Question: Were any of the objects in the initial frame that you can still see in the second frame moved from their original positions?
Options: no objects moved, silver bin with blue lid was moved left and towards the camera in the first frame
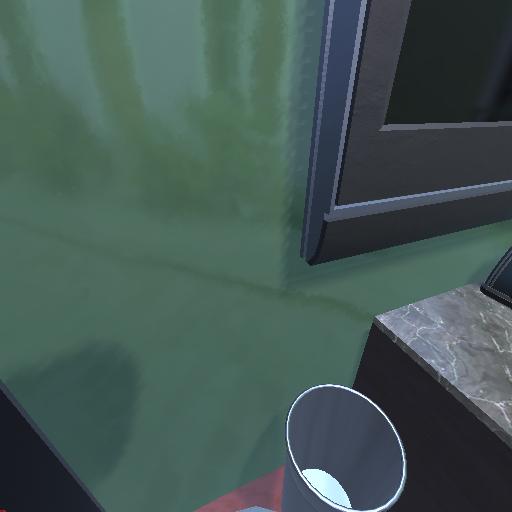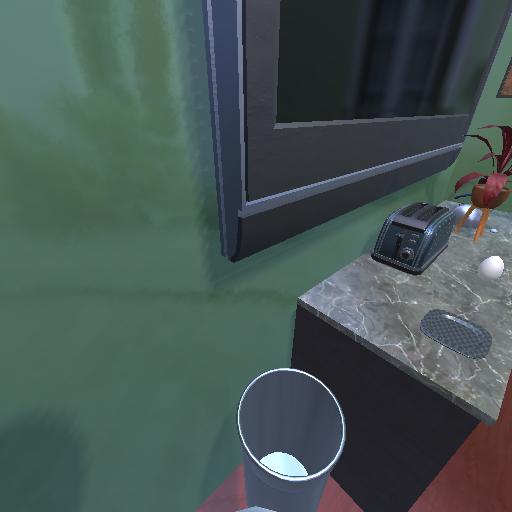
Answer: no objects moved